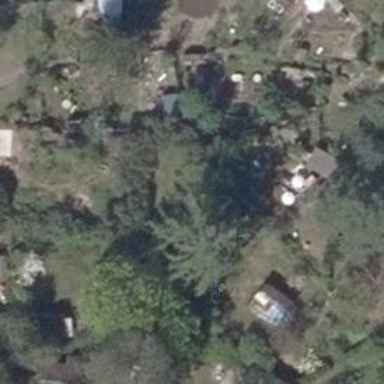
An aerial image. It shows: Allotments area.